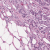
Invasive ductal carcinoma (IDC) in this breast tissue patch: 1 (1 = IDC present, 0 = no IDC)